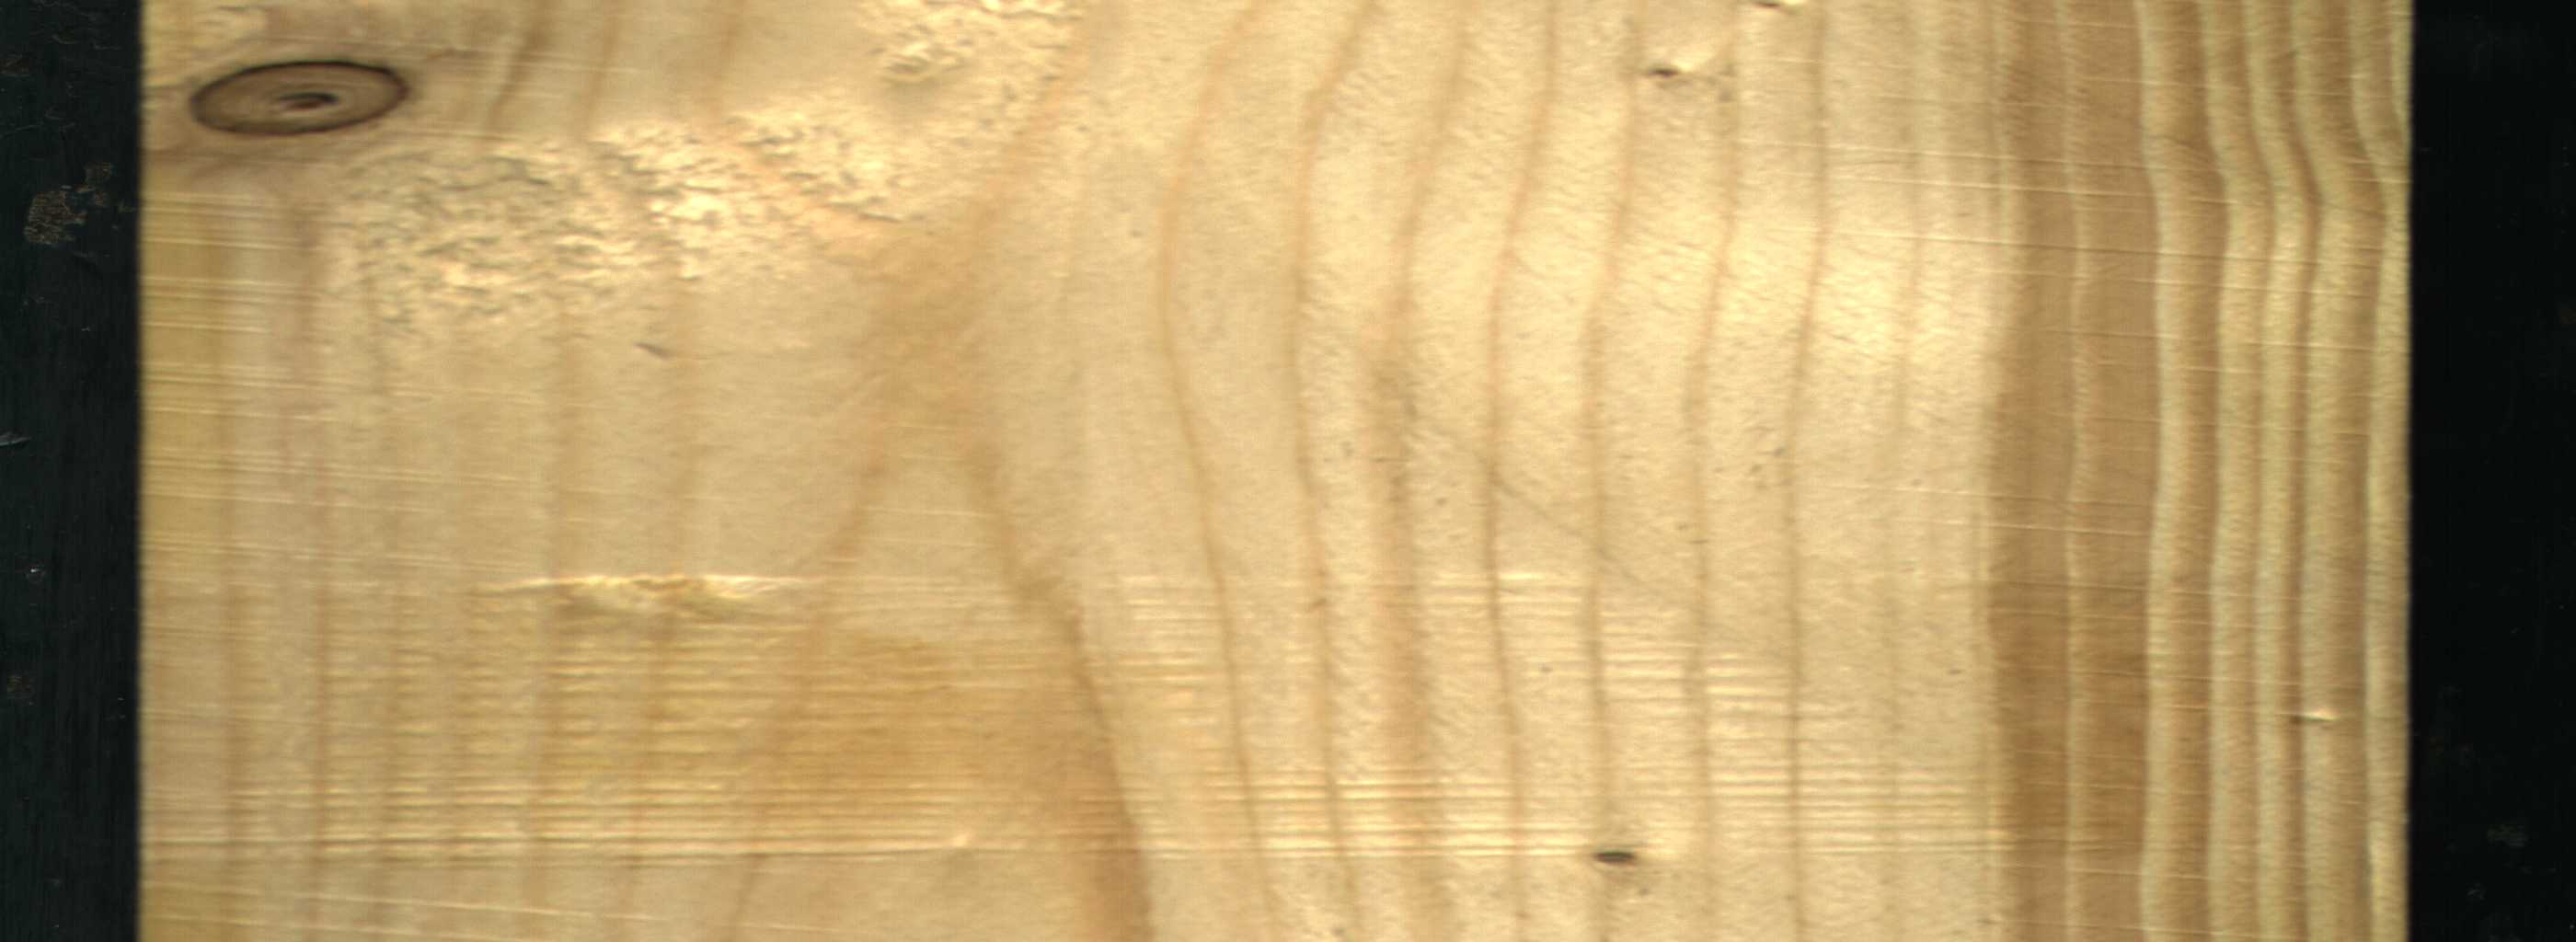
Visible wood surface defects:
Quartzity
Quartzity
Dead_Knot
Live_Knot